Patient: sex F, age 70
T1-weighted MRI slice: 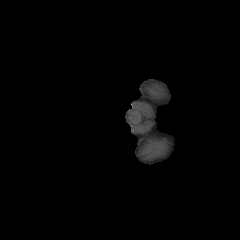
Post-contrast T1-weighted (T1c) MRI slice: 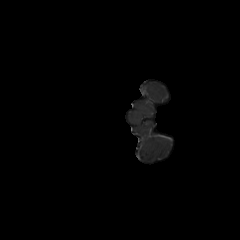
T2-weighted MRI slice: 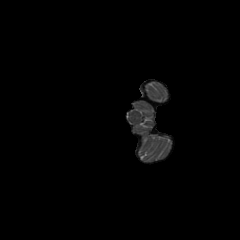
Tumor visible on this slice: no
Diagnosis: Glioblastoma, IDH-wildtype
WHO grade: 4